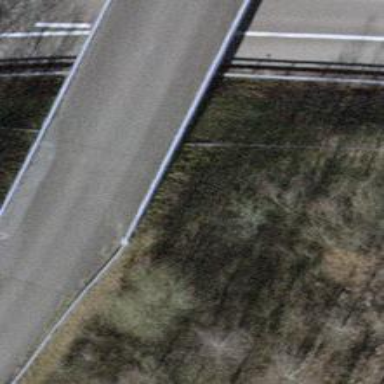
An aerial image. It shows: Paved track road with bridge.